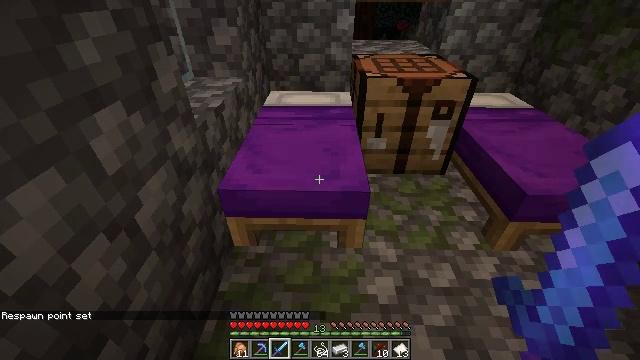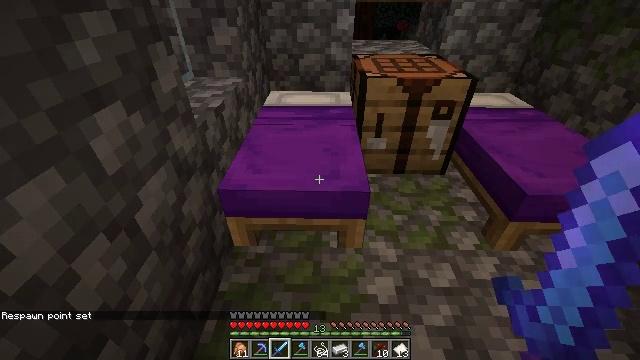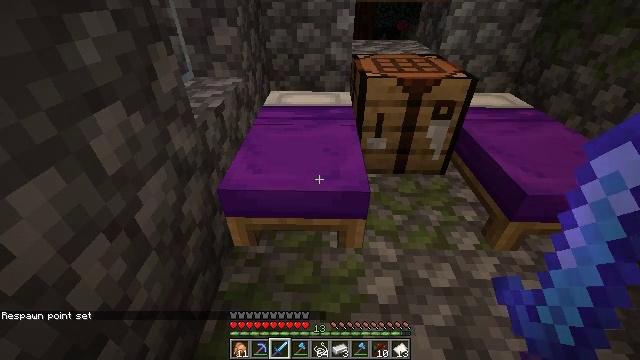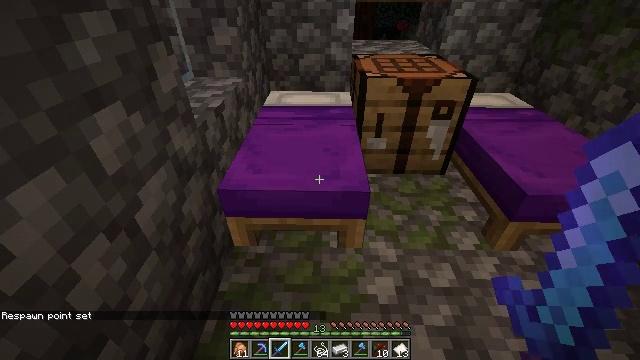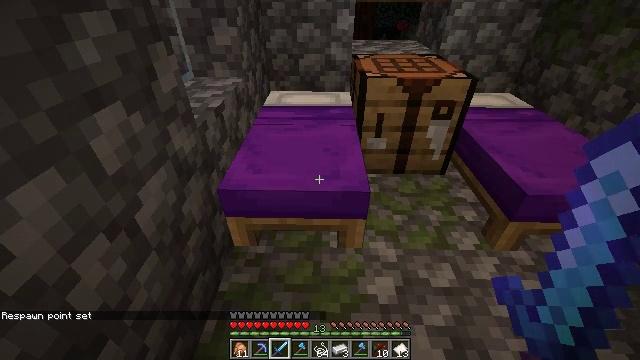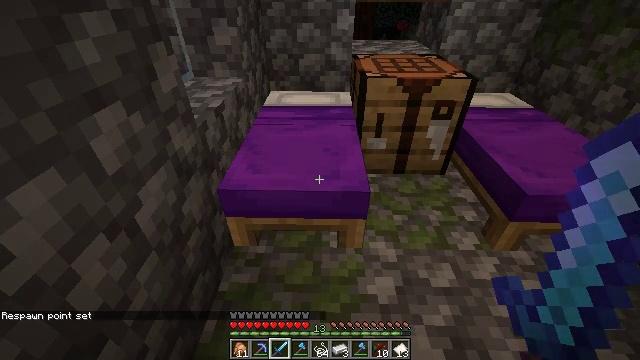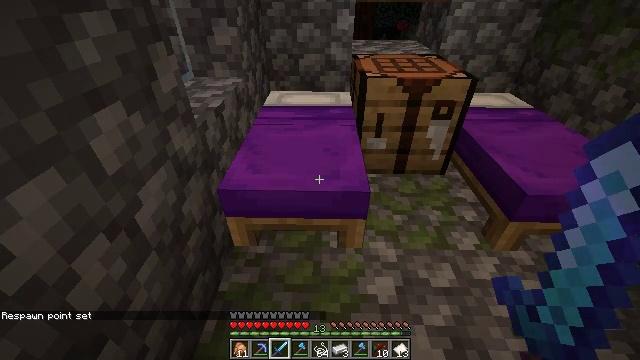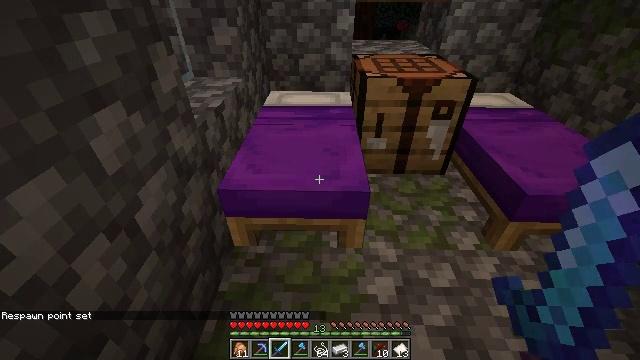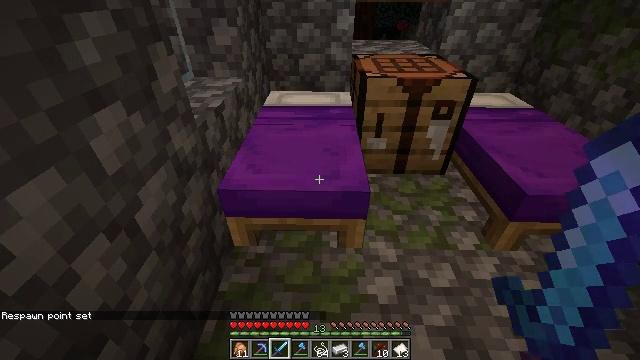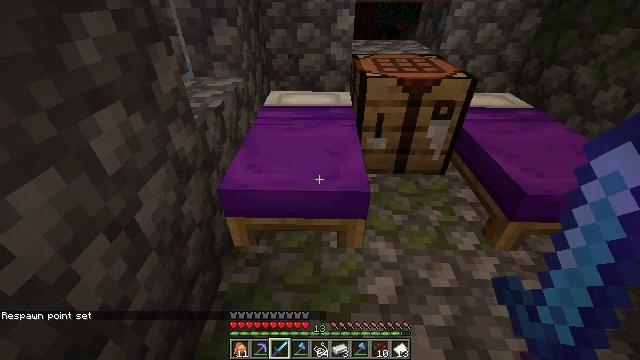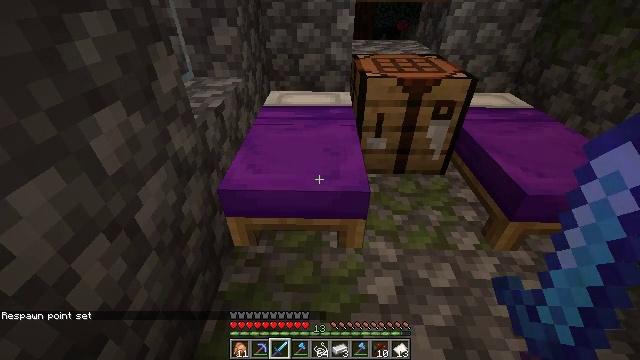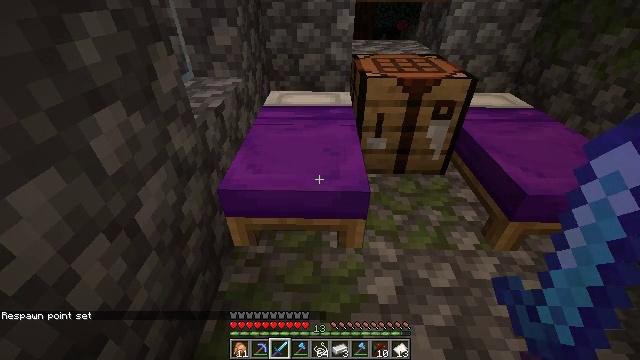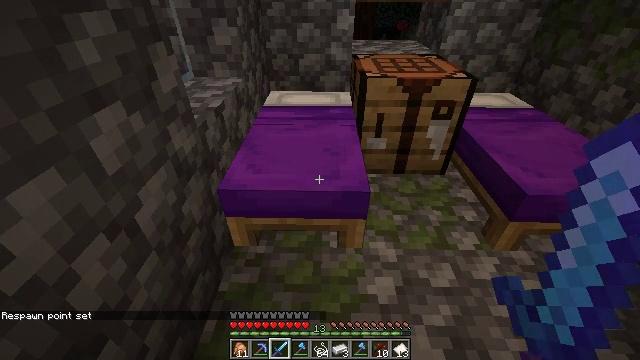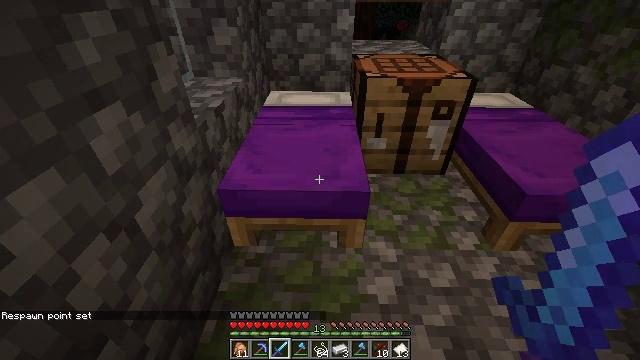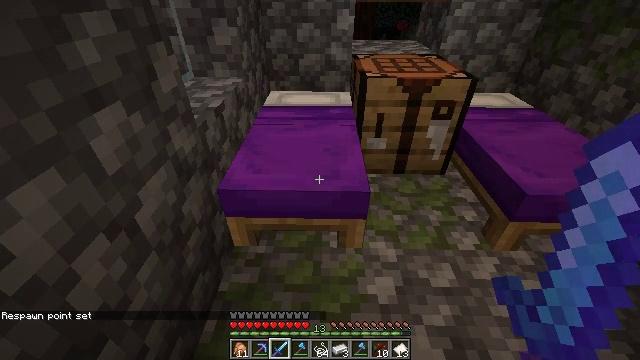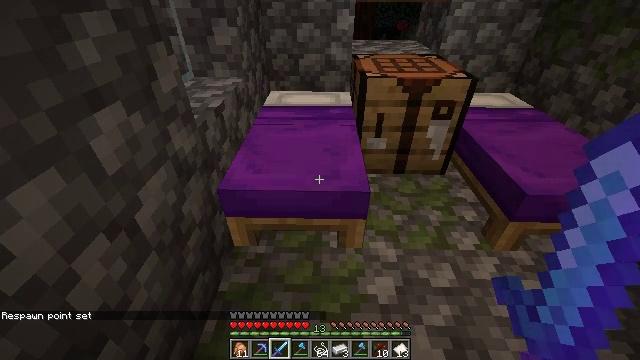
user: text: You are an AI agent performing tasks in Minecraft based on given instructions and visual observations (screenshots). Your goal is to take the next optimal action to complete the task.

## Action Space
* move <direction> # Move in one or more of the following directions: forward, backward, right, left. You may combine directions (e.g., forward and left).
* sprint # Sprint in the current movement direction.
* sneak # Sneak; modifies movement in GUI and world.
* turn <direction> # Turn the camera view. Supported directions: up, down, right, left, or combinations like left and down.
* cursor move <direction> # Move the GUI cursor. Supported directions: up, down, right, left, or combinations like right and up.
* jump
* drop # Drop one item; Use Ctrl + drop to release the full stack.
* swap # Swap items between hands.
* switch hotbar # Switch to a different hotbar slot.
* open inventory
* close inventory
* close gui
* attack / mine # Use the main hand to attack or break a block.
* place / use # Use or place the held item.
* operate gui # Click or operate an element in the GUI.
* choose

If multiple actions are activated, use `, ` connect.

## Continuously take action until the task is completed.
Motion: motion action
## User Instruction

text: Mine the glass to clear the view.
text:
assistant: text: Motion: no_op
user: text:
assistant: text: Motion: no_op
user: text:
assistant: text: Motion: no_op
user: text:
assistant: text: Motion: no_op
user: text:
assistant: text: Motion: no_op
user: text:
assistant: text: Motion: no_op
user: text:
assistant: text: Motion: no_op
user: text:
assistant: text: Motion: no_op
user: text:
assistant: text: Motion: no_op
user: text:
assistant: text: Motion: no_op
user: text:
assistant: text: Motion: no_op
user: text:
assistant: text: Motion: no_op
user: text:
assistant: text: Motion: no_op
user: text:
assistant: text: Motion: no_op
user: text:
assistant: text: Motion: no_op
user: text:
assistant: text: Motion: no_op
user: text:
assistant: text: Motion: no_op
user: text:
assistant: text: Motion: no_op
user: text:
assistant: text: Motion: no_op
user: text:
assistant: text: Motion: no_op
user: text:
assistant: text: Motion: no_op
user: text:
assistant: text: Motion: no_op
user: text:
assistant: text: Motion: no_op
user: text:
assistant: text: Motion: no_op
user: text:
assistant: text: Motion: no_op
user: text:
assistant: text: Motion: no_op
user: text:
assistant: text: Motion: no_op
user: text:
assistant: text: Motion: no_op
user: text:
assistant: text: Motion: no_op
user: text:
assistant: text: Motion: no_op